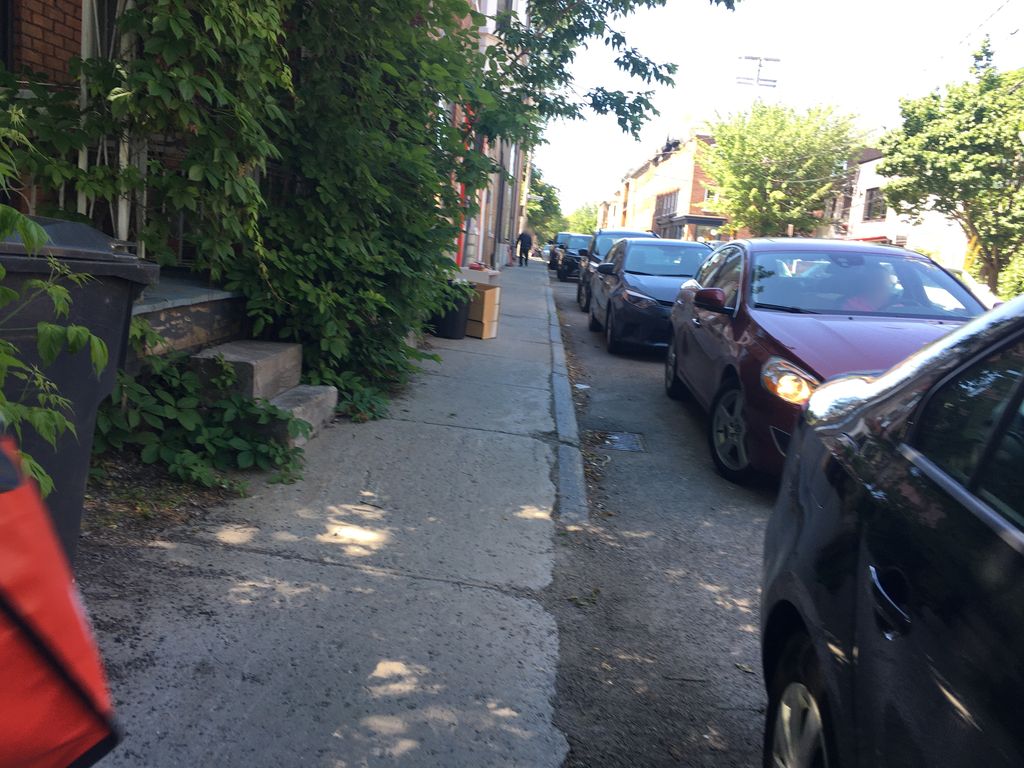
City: quebec_city